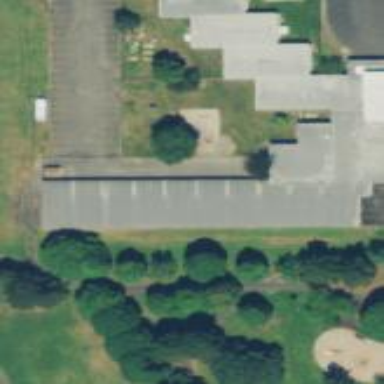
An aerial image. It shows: School building.